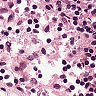
Metastatic tissue present: no